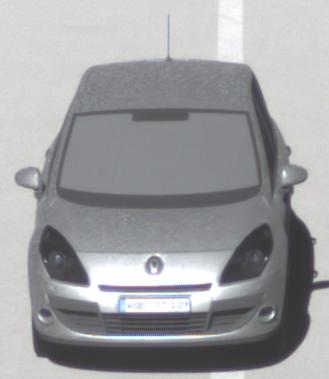
Make: Renault
Model: Scénic 1.6 16V 110
Detailed model: Scénic (III)
Model produced from: 2009/06
Model produced until: 2010/08
Doors: 5
Color: white
Road condition: dry road
Daytime: morning or afternoon
Contrast: high contrast